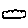
Label: cloud